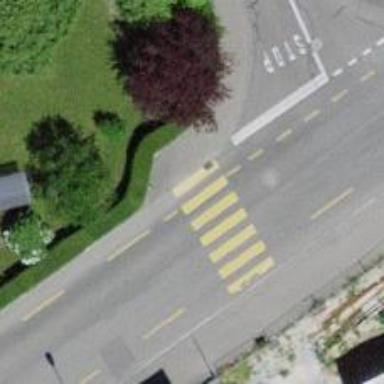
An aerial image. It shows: Uncontrolled zebra crossing on the road.